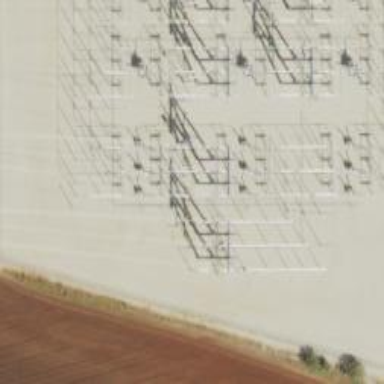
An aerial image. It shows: Switch for power supply.